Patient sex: M
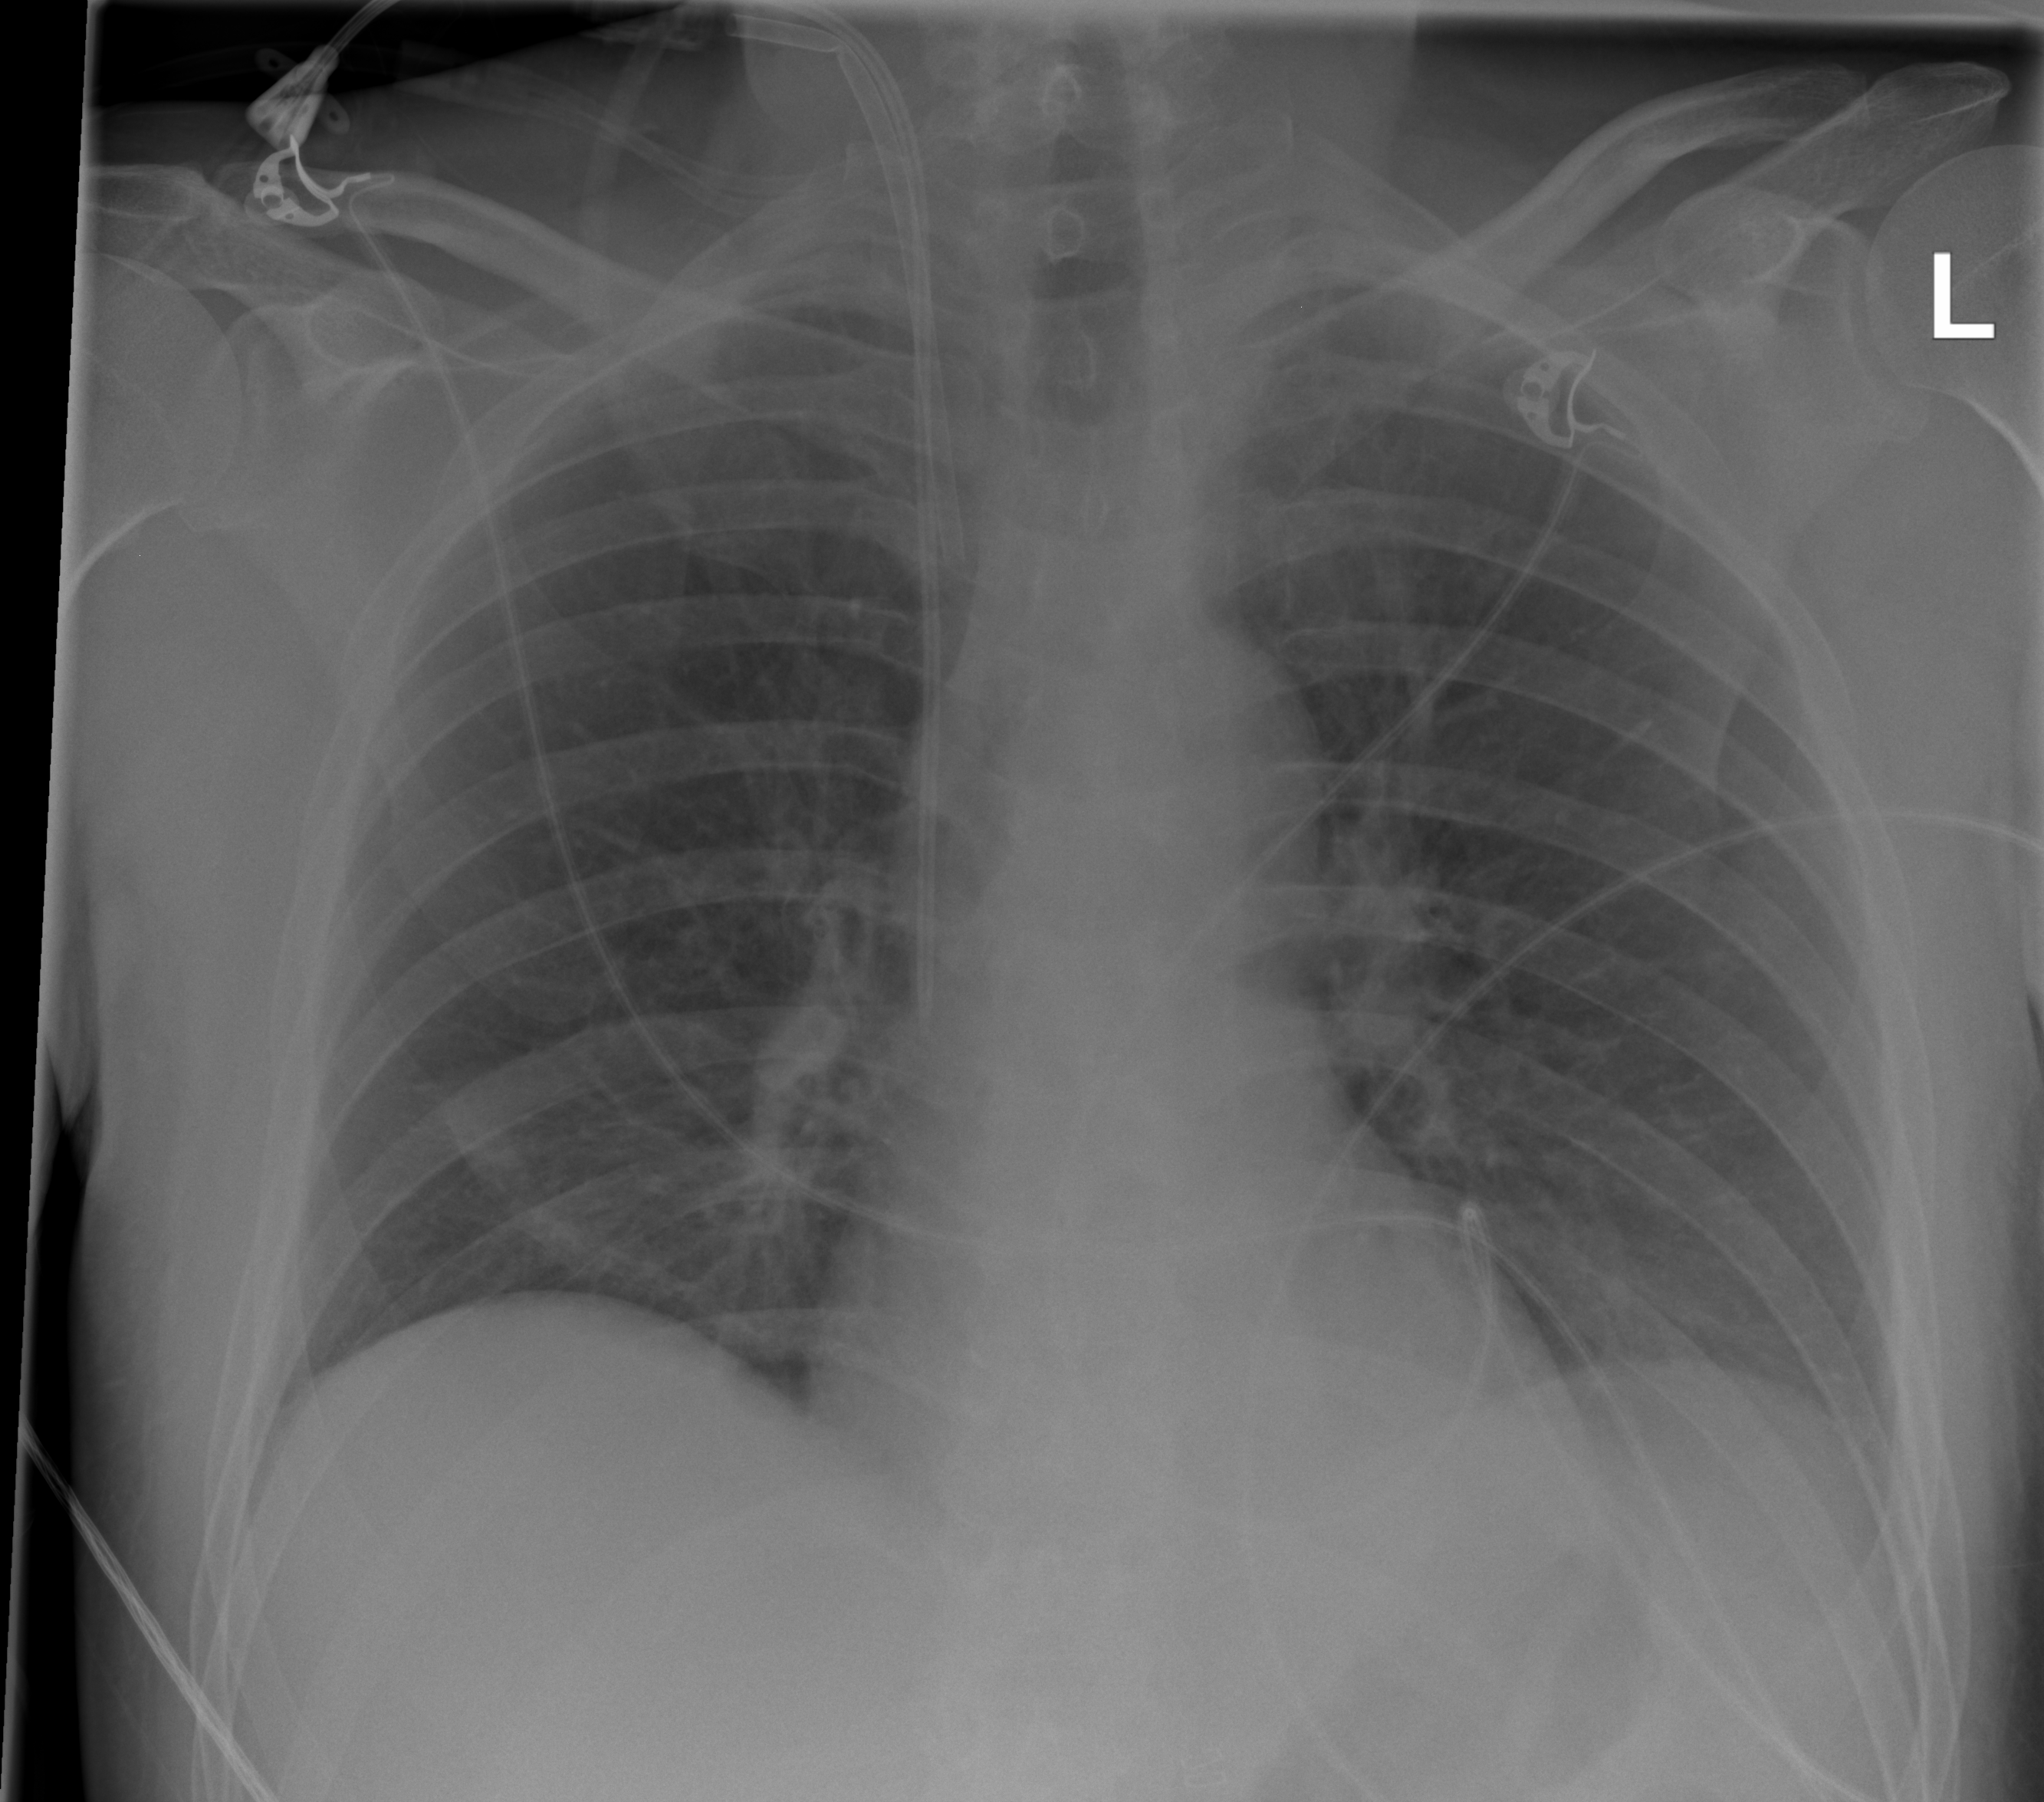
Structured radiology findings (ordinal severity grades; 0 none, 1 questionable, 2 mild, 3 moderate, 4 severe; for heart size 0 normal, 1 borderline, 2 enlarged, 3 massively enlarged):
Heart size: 0
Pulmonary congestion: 0
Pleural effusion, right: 0
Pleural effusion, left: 1
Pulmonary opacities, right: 0
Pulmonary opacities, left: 0
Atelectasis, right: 2
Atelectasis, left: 2